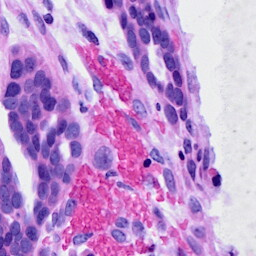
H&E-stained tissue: Ovarian